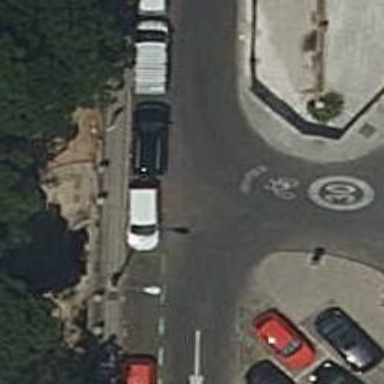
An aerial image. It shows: Tertiary road with shared lane for cyclists.